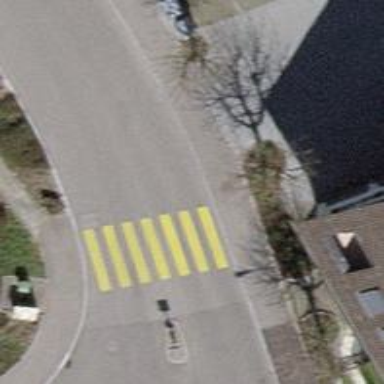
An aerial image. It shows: Uncontrolled zebra crossing with yellow markings on the road.